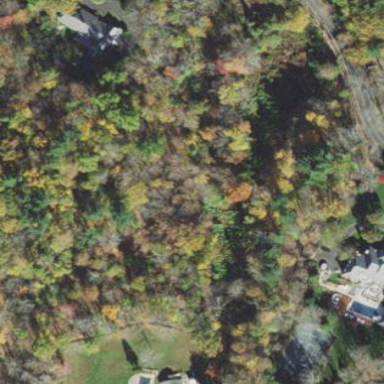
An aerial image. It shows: Existing Preserved Open Space in woodland area.